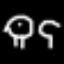
Label: mushroom